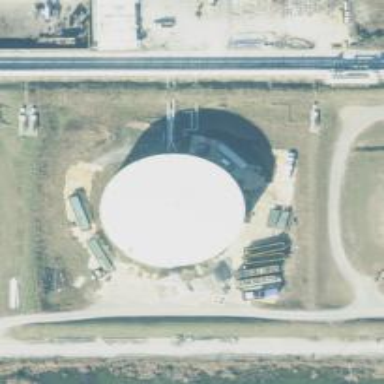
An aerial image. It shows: Storage tank building.